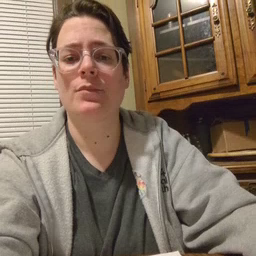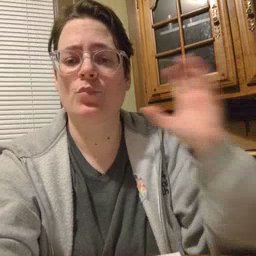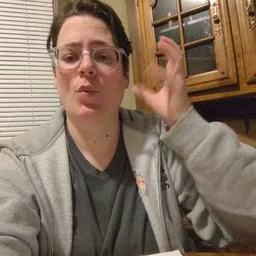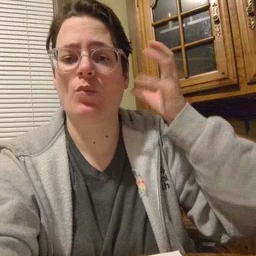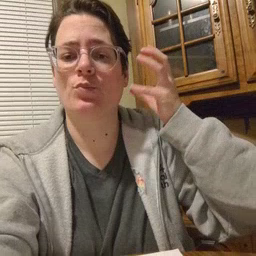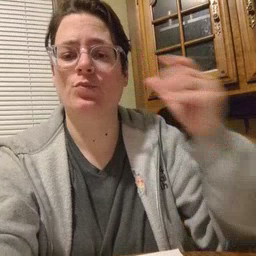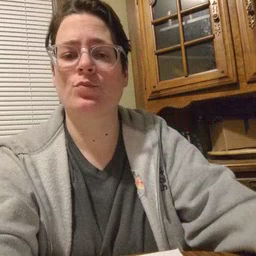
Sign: radio